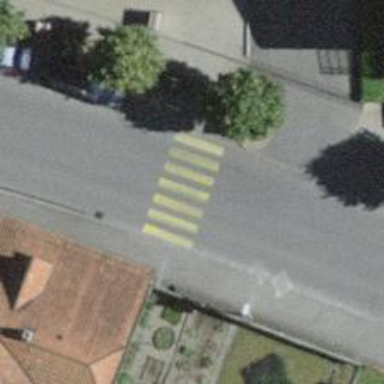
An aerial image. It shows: Marked road crossing.